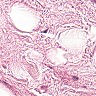
Metastatic tissue present: no